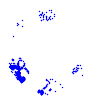
Particle: kaon